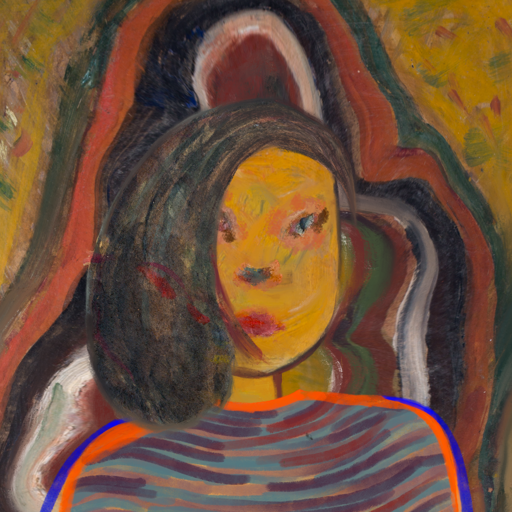
Background: AfterRaid, Head And Neck Front: After_Raid, Face Front: Boggyland, Bust: Experience, Hair Front: Gypsy_Mother, Head Accessory: Blank, Second Necklace: Blank, Necklace: Blank, Baby: Blank